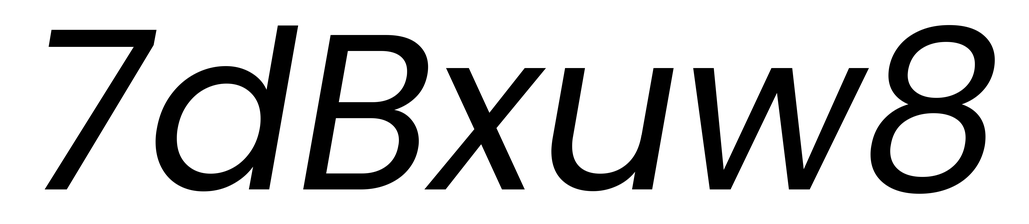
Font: Poppins-Italic